Question:
As you can see, it works when running as non sudo. I however need to run it as sudo.
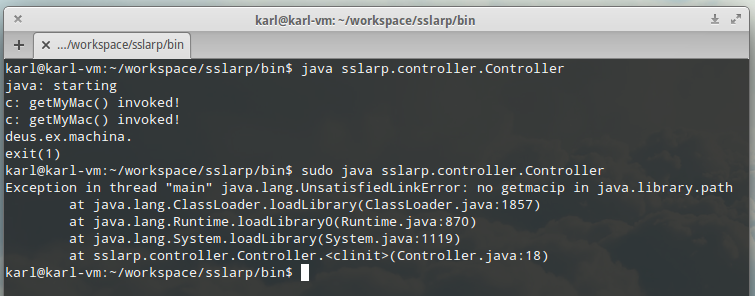
Answer: I have faced this error this comes when there is classpath issue. Set classpath from command prompt, do via terminal, like java -Djava.library.path=blahblahblah... liked helping you.